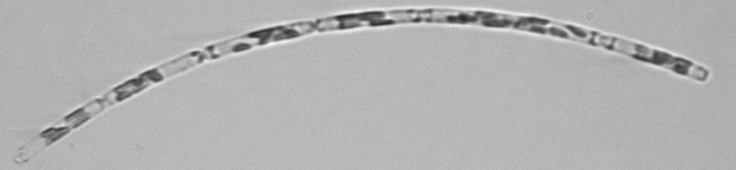
Label: Cerataulina_pelagica